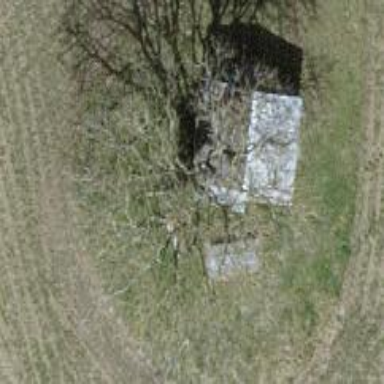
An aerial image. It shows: Bench.